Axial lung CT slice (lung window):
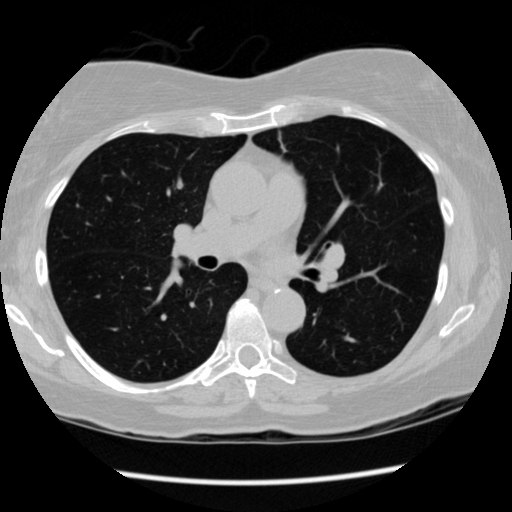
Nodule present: no